Interaction volume radius: 5 \u00c5
Interaction volume height: 40 \u00c5
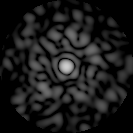
Disorder parameter: 0.8697